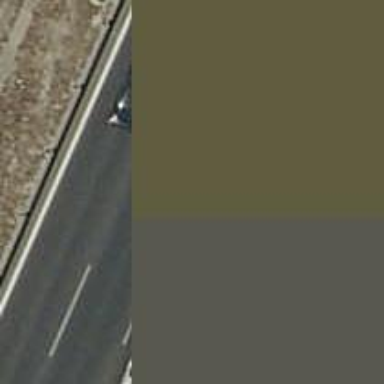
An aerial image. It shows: View of motorway.